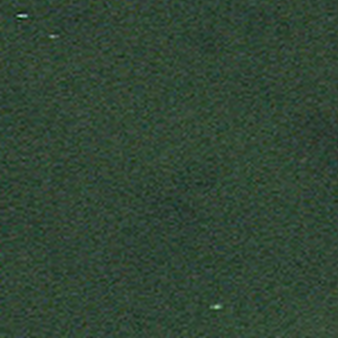
Label: other